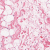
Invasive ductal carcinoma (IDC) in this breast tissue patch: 0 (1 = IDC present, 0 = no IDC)